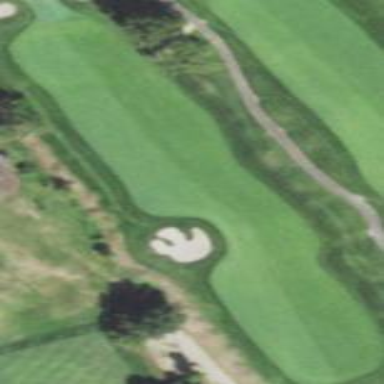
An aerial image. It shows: Golf fairway surrounded by grass.